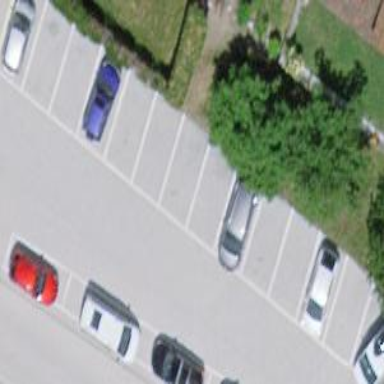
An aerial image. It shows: Parking area with surface.